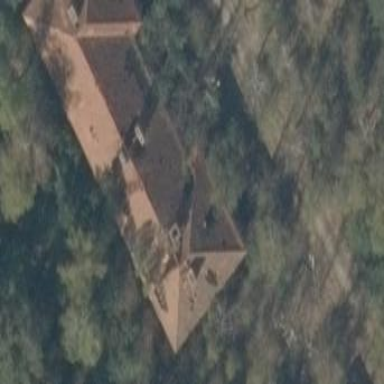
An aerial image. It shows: Building.